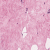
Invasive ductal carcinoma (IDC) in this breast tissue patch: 0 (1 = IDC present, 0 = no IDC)